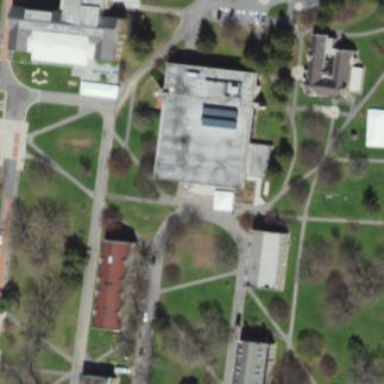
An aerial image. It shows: Library building.